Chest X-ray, AP view. Patient: 72 years old, sex F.
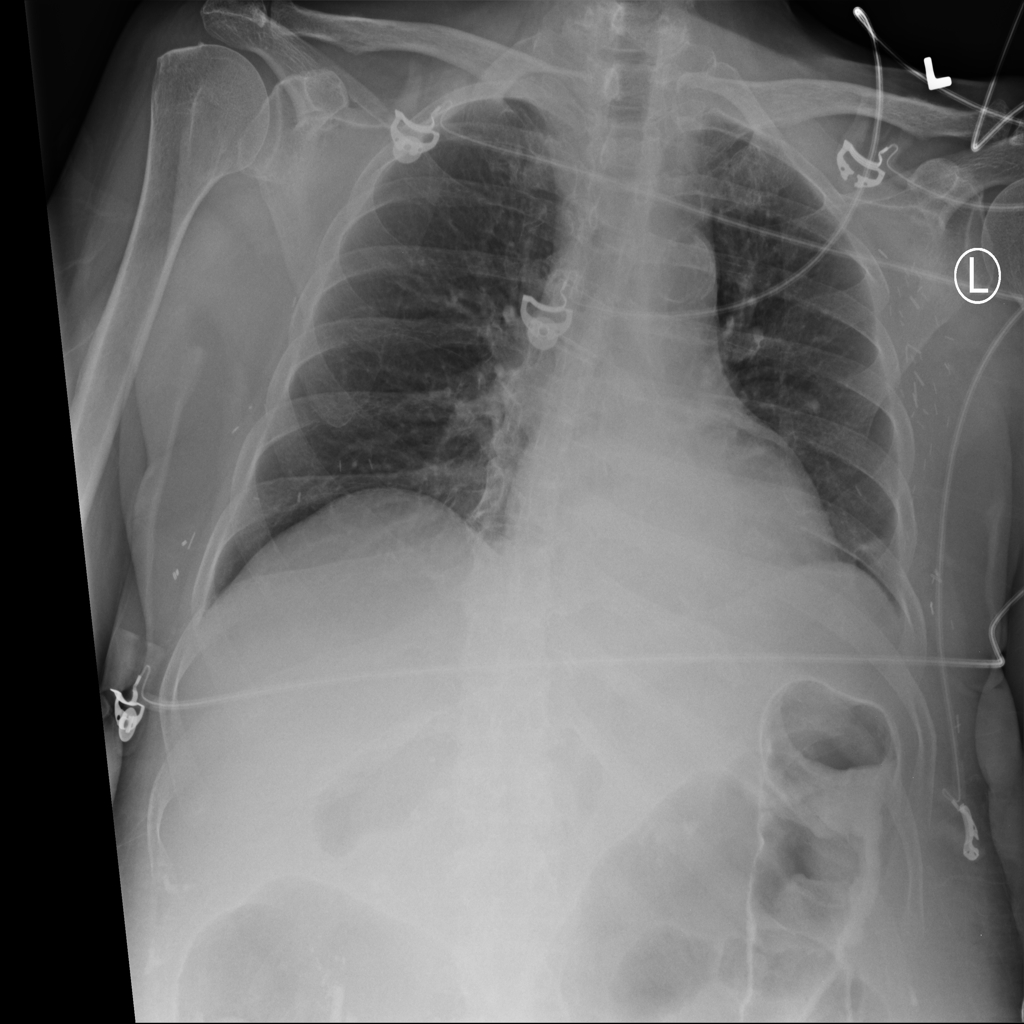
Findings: No Finding